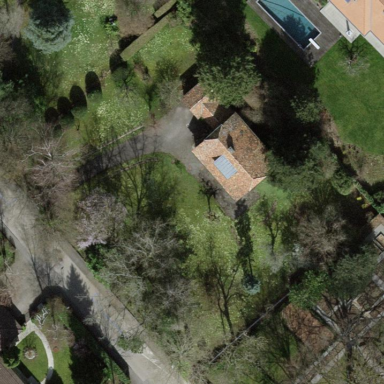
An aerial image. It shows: Garden surrounded by fence.